На рисунке показано находящееся в космосе экспериментальное устройство, состоящее из концентрических шара и сферической оболочки, между которыми находится вакуум. Радиус шара $r=0.200~м$. Температура шара всегда постоянна, а его излучательная способность $e=0.800$. Теплопроводность сферической оболочки $\kappa=1.00\cdot10^{-2}~\frac{Вт}{м\cdotК}$, её внутренний и внешний радиусы равны $R_1=0.900~м$ и $R_2=1.00~м$ соответственно, а её внешняя поверхность излучает как абсолютно чёрное тело. Излучательная способность внутренней поверхности оболочки $\varepsilon=0.800$, устройство находится в стационарном состоянии. Постоянная Стефана—Больцмана $\sigma=5.67\cdot10^{-8}~\dfrac{Вт}{м^2\cdotК^4}$, температура реликтового излучения $T=2.73~К$. Тепловая мощность, передаваемая шаром сферической оболочке, составляет $Q=44.0~Вт$.
Найдите температуру $T_2$ внешней поверхности сферической оболочки.
Найдите температуру $T_1$ внутренней поверхности сферической оболочки.
Найдите температуру шара $T_0$. Излучательной способностью называется отношение мощности излучения с единицы площади объекта к мощности излучения с единицы площади абсолютно чёрного тела при той же температуре. Коэффициентом поглощения называется отношение мощности, поглощаемой на единице площади объекта, к мощности излучения, падающего на единицу его площади. В тепловом равновесии коэффициент поглощения всегда равен излучательной способности при той же температуре.
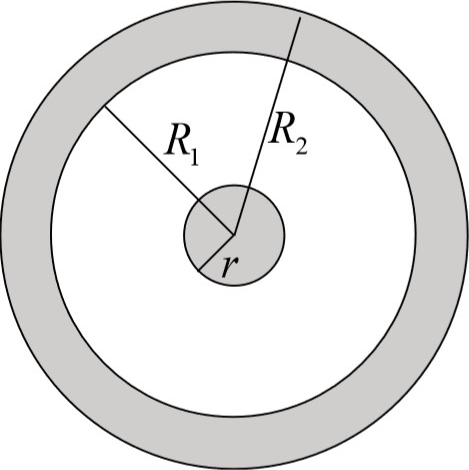
Найдите температуру $T_2$ внешней поверхности сферической оболочки.
Ответ: \[T_2=\left(\frac Q{4\pi R_2^2\sigma}+T^4\right)^{\frac14}=88.6~К\]

Найдите температуру $T_1$ внутренней поверхности сферической оболочки.
Ответ: \[T_1=\frac{(R_2-R_1)Q}{4\pi\kappa R_1R_2}+T_2=128~К\]

Найдите температуру шара $T_0$.
Ответ: \[T_0=\frac1{\sqrt r}\left\{\frac{1-(1-e)(1-E)}{4\pi Ee\sigma}Q+R_1^2T_1^4\right\}^{\frac14}=296~К\]
Темы:
T, Китайские